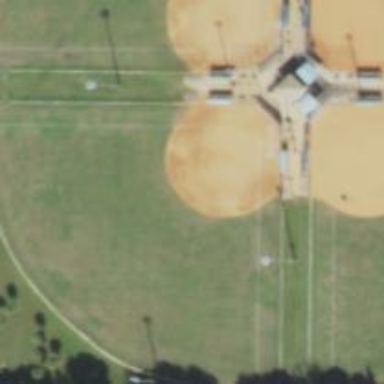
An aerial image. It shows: Softball pitch for leisure land activities.